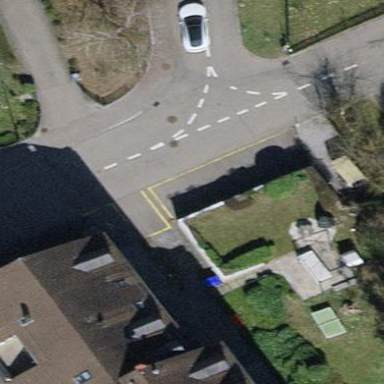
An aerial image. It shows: Group of garages.